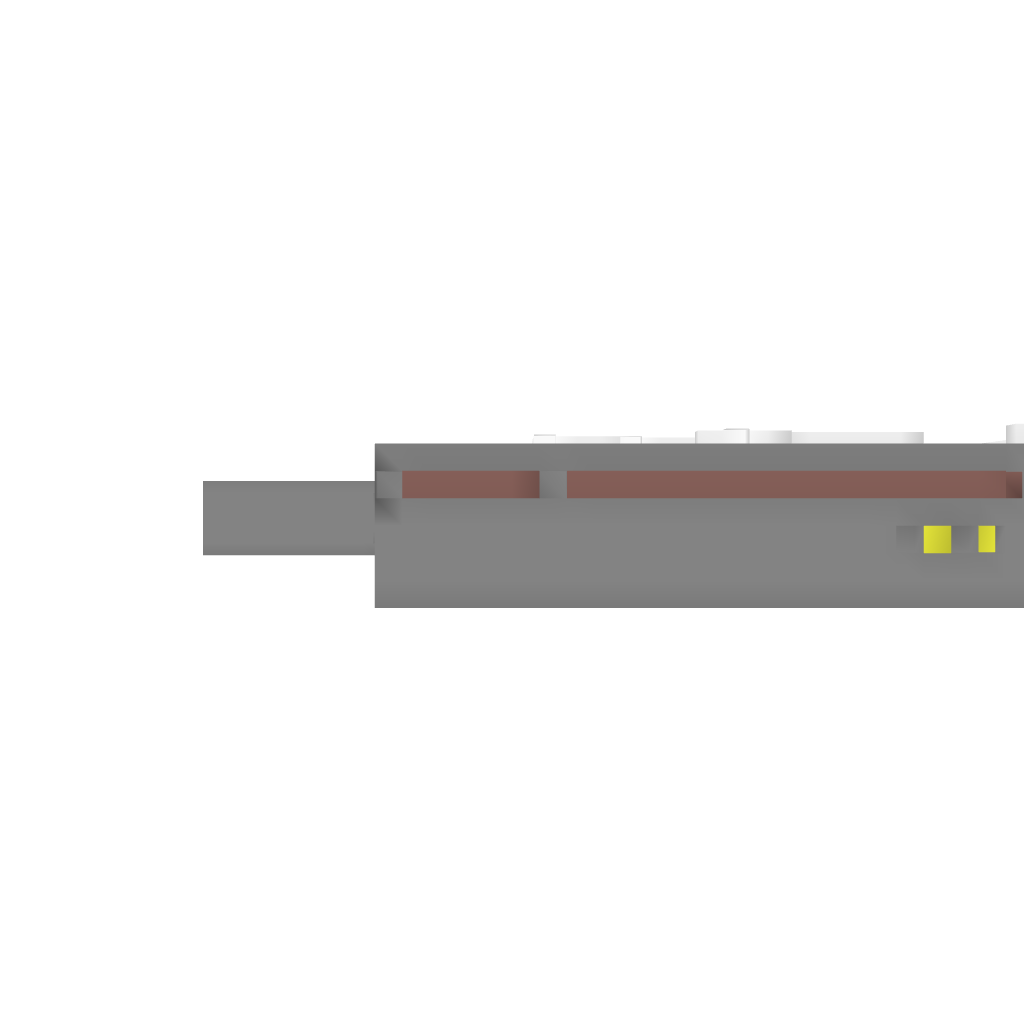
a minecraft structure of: Big jail 24 cells bad low quality